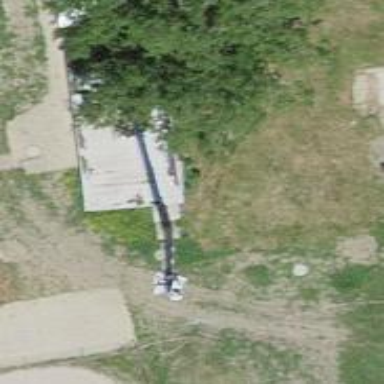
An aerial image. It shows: Man-made mast used for communication purposes.